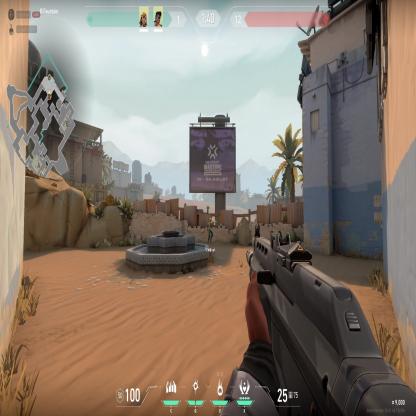
Label: teammate